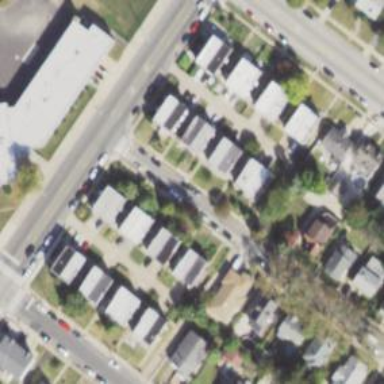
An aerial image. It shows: Alleyway designated as service road.